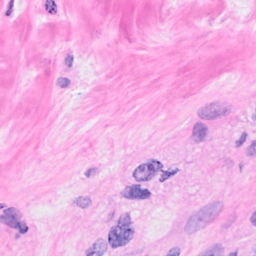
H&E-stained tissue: Breast